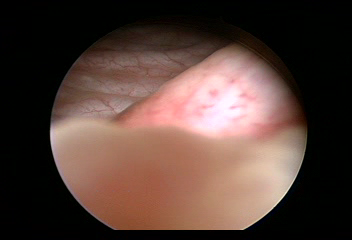
Modality: WLC
Class: Normal mucosa
Bladder cancer association: No